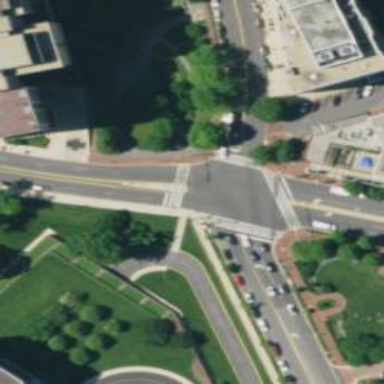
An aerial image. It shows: Marked road crossing.